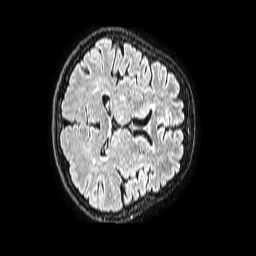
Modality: FLAIR
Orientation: axial
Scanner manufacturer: philips
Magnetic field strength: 1.5 T
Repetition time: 4.8 s
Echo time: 0.3 s